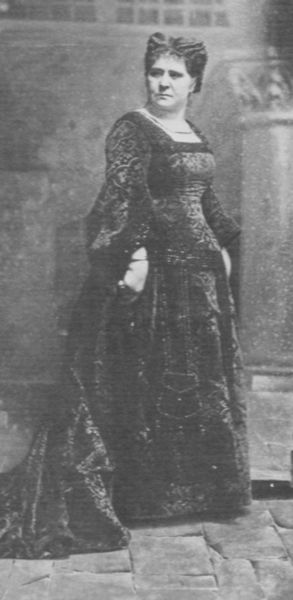
Titel: Marie Laurent (1826-1876), Sängerin
Künstler: Atelier Nadar
Institution: unbekannt
Schlagwörter: dunkel, hand, kopf, körper, weiß, ausschnitt, brust, busen, fenster, frau, frisur, grau, haar, hell, kleid, licht, mund, nase, ohr, profil, raum, schwarz, säule, zimmer, blick, dame, haus, muster, rock, wand, arme, augen, falten, faru, gesicht, kragen, lang, pelz, samt, spitze, stehen, stein, steine, trauer, ärmel, bildnis, hals, hände, porträt, boden, figur, gewand, haare, kostüm, pose, stehend, stoff, innen, saum, bühne, oper, sängerin, theater, dekollete, dekoltee, kinn, locken, mittelscheitel, renaissance, scheitel, ofen, perücke, schleppe, taille, brüste, dutt, pflaster, haltung, mieder, kette, mauer, auftritt, bühnenbild, dick, spielen, zopf, finster, grimmig, ornamente, robe, selbstporträt, schauspiel, foto, fotografie, photographie, spiel, fussboden, stolz, seite, fliesen, schwarzweiß, hässlich, tasche, künstlerin, brokat, mürrisch, kapitell, photo, ganzfigur, gemäuer, geflochten, mittelalter, reichtum, platten, adlige, fragend, steinboden, aufnahme, mittelalterlich, heroine, schauspielerin, bodenlang, schitel, tache, umdrehen, ganz, diva, chatten, opernsängerin, bodens, requisite, bösartig, schuspielerin, pflaststeine